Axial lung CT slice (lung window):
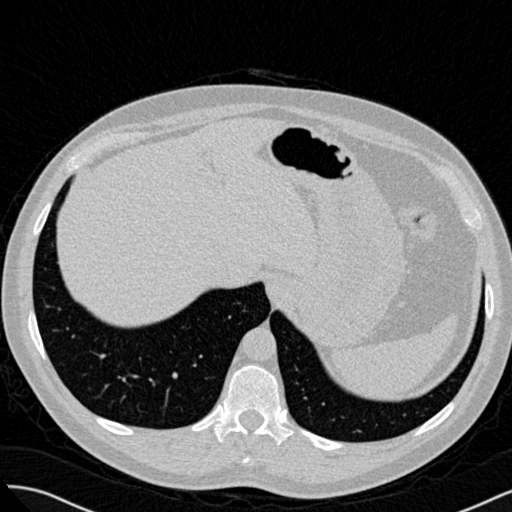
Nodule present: no